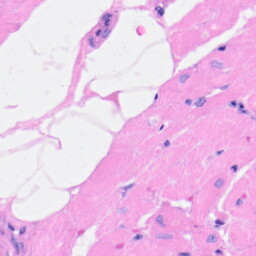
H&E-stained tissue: Heart